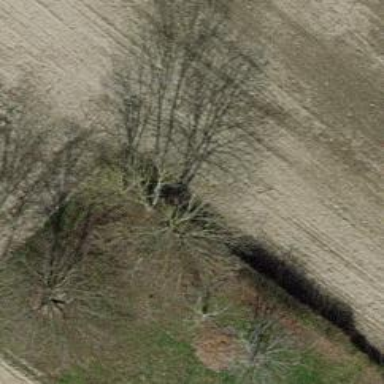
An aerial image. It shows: Beautiful tree in nature.